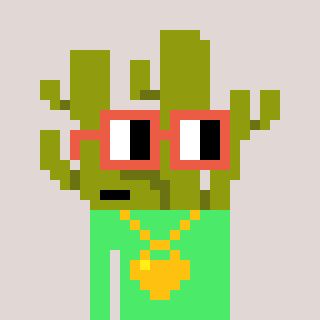
a pixel art character with square orange glasses, a cactus-shaped head and a teal-colored body on a warm background